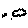
Label: cloud